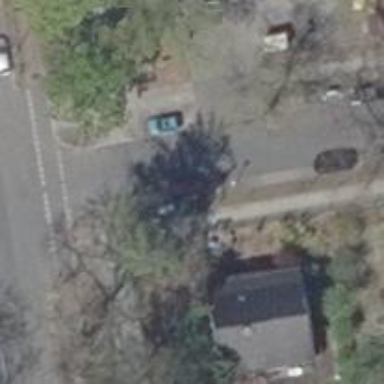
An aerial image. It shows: Residential road.